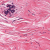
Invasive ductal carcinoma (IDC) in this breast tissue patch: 0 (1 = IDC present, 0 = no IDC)